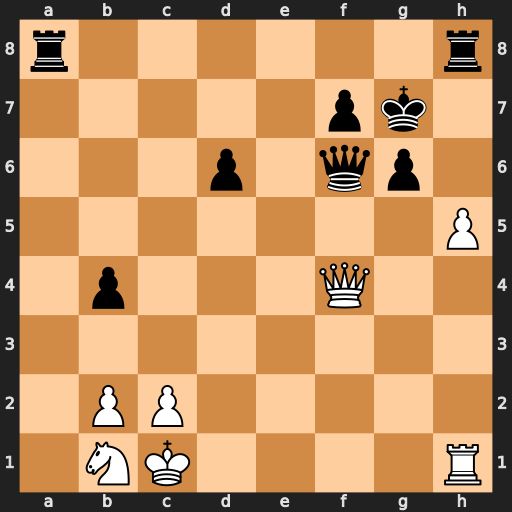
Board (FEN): r6r/5pk1/3p1qp1/7P/1p3Q2/8/1PP5/1NK4R
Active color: w
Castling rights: -
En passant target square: -
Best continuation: h6+ Rxh6 Qxh6+